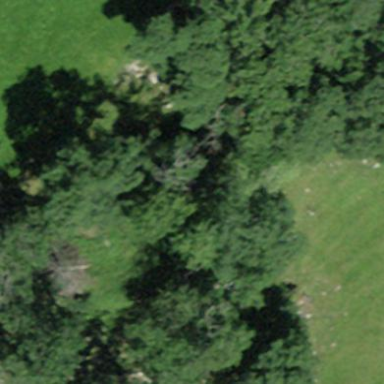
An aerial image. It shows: Forest area.